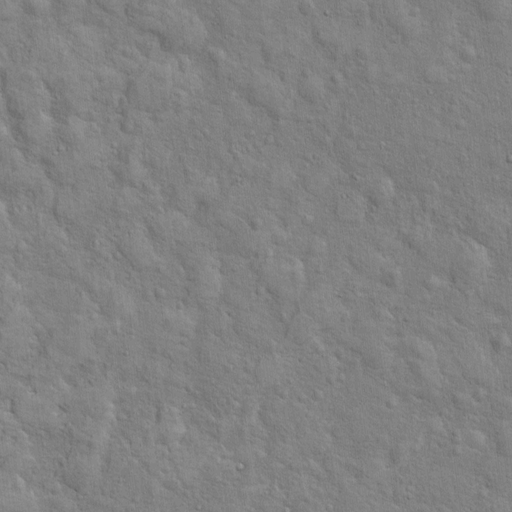
Classes present: Background